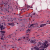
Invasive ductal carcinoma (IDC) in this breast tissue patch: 1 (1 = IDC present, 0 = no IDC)